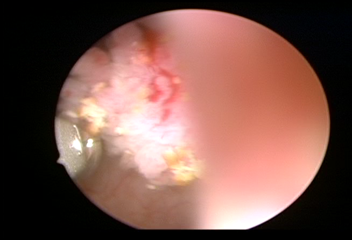
Modality: WLC
Class: Malignant
Subclass: LowGradePapillary
Lesion: L1
Stage: Ta
Morphology: Papillary
Bladder cancer association: Yes
Annotated structures: Tumor